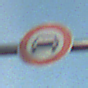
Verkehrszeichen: VerbotKraftwagen
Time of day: SunriseSunset
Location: Outdoor (Suburban)
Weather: PartlyCloudy
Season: NotSpecified
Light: Natural